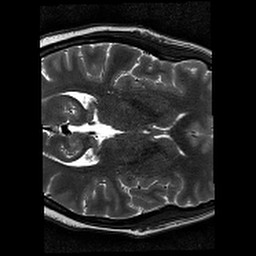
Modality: T2w
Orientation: axial